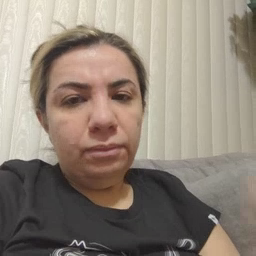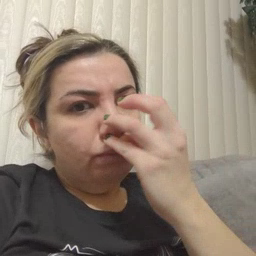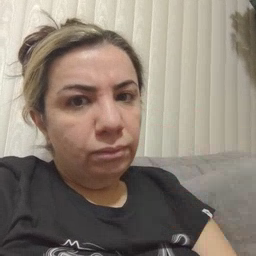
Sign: clown